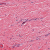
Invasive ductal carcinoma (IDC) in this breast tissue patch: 1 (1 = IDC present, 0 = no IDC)